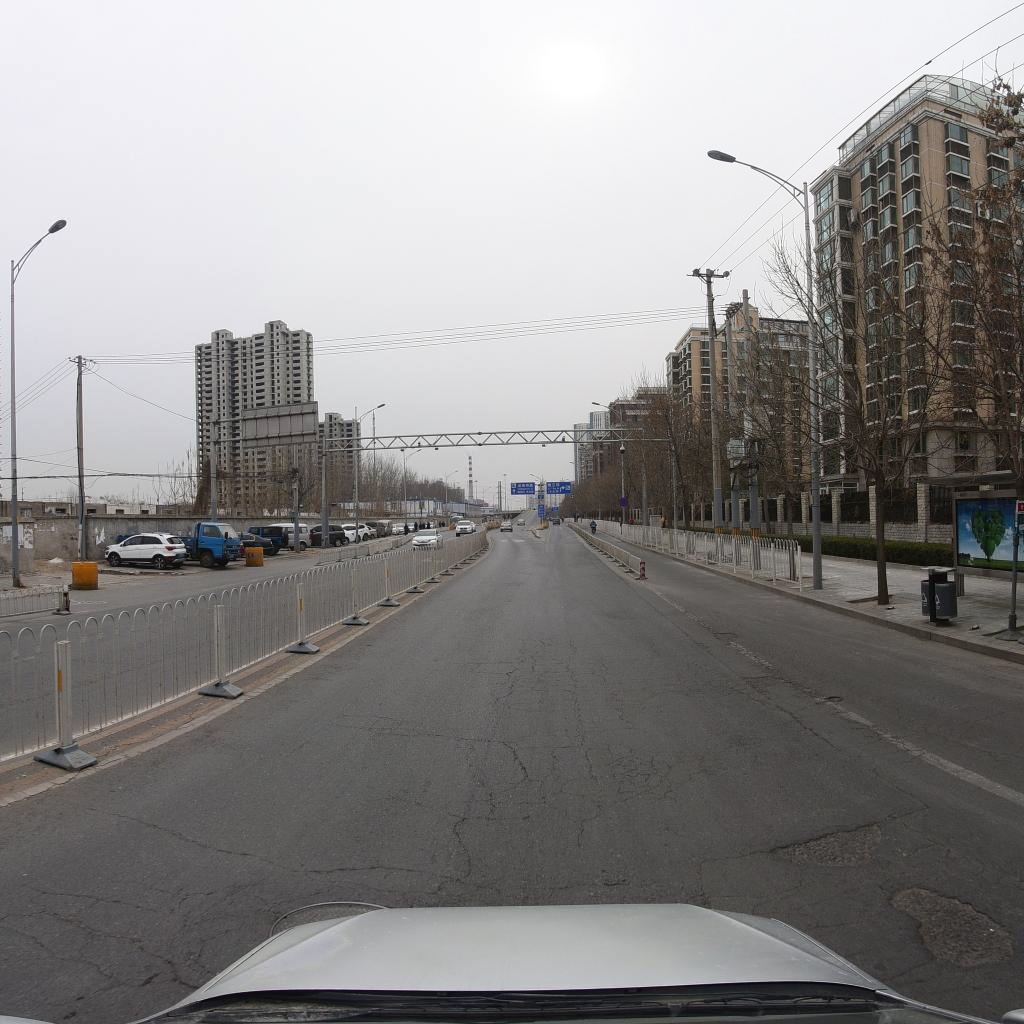
Region: Fengtai
Road damage annotations: manhole cover, alligator crack, pothole, pothole, pothole